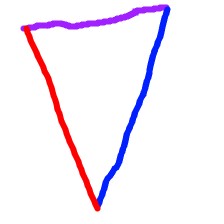
Shape: triangle